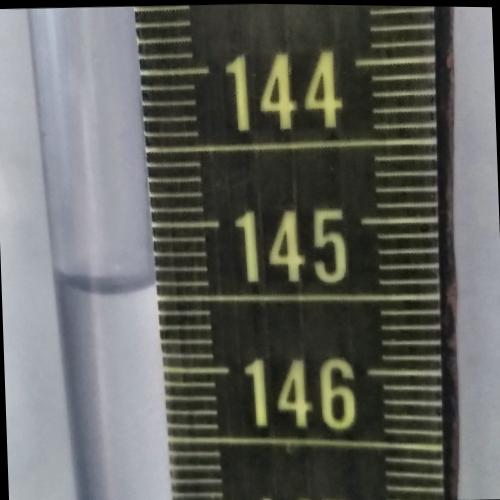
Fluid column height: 145.4 cm